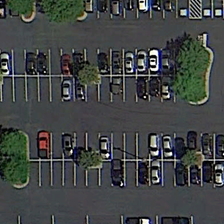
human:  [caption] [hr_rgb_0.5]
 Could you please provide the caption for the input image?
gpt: some cars are parked in a parking lot with several sparse green trees .

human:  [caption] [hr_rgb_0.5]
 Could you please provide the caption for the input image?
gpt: some cars are parked in a parking lot with several sparse green trees .

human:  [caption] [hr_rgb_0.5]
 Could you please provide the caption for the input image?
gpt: some cars are parked in a parking lot with several sparse green trees .

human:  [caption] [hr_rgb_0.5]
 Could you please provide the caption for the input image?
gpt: some cars are parked in a parking lot with several sparse green trees .

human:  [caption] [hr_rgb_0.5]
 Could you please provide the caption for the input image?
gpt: some cars are parked in a parking lot with several sparse green trees .